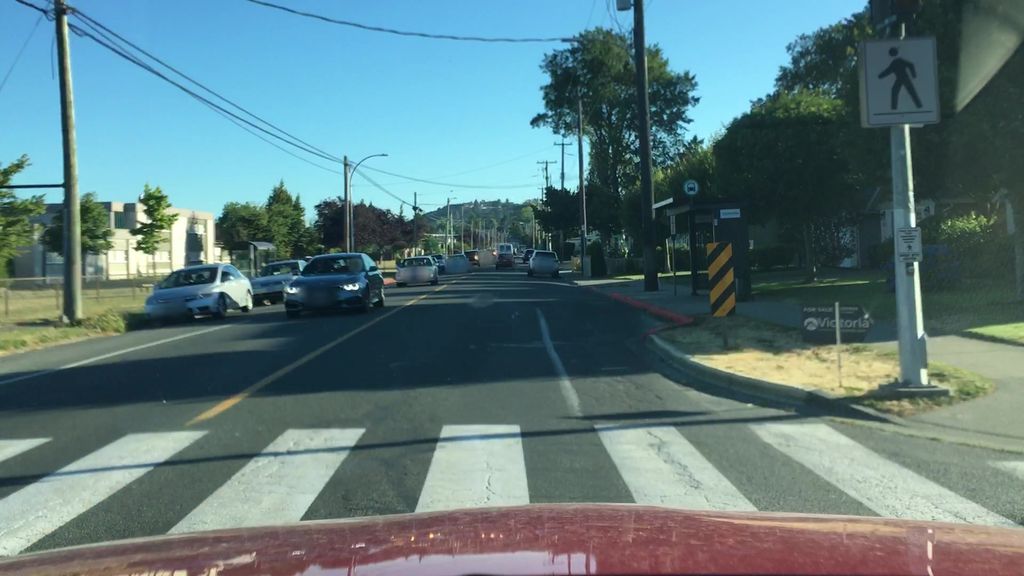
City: victoria